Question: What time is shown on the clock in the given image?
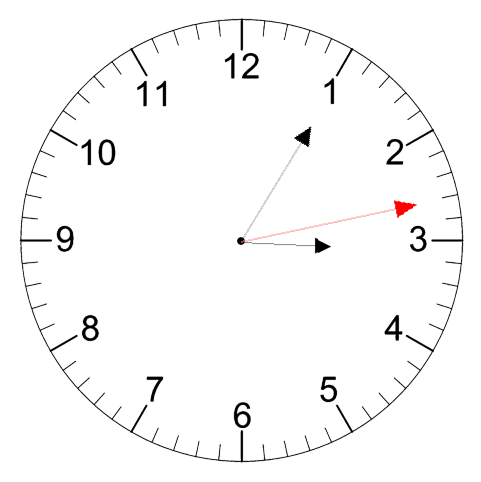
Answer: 03:05:13